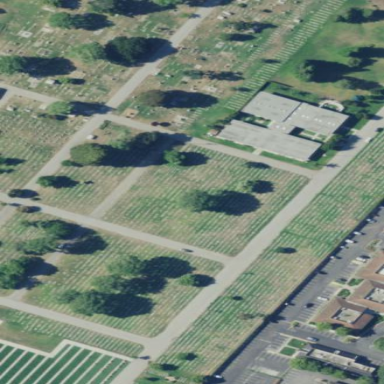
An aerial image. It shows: Graveyard area designated as cemetery.